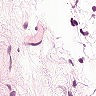
Metastatic tissue present: no